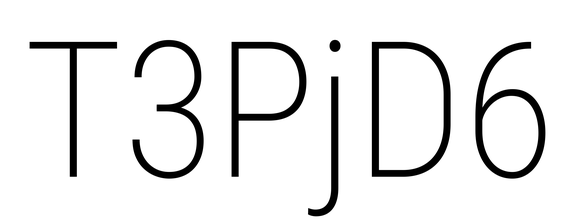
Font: Roboto_Condensed_ExtraLight